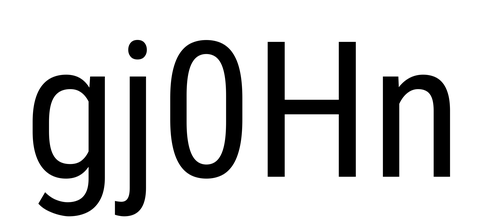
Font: Roboto_Condensed_Regular